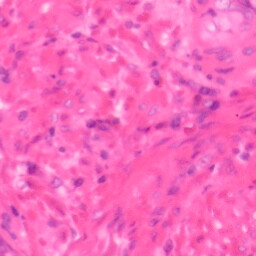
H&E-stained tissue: Colon